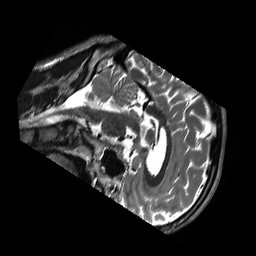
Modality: T2w
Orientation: sagittal
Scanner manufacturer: siemens
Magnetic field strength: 3 T
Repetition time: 13.52 s
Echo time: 0.088 s